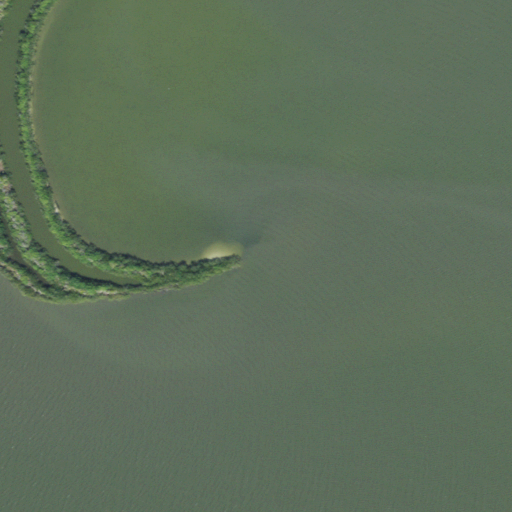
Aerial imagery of cape in Florida named Turtlepen Point containing open water and herbaceous wetlands